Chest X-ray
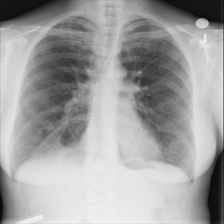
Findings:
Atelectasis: negative
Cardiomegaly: negative
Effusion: negative
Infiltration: negative
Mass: negative
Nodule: negative
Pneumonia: negative
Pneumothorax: negative
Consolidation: negative
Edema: negative
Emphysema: negative
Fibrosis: negative
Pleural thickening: negative
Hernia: negative